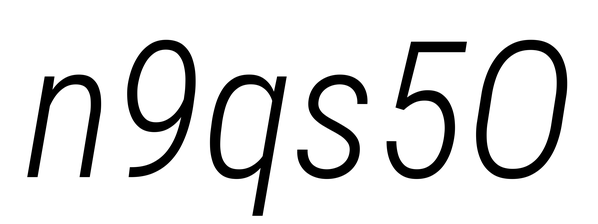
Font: Roboto-Italic_Condensed_Light_Italic